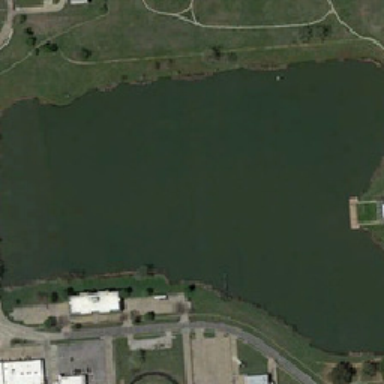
There are some buildings and green meadows around the pond .